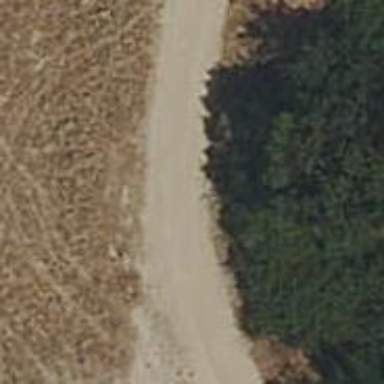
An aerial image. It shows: Sandy track road.